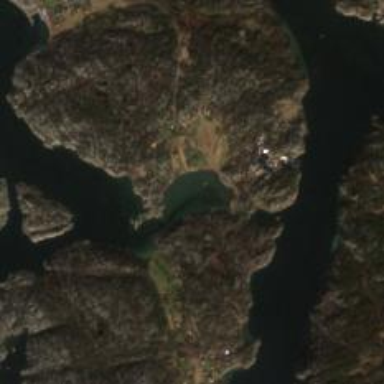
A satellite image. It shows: Beautiful bay with natural surroundings.